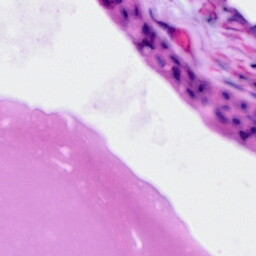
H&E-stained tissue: Ovarian